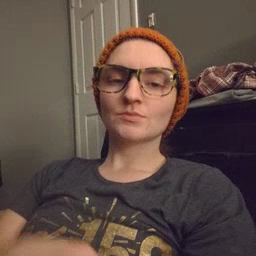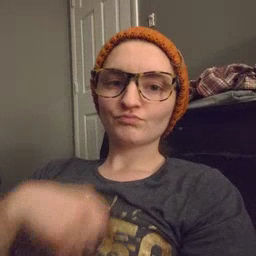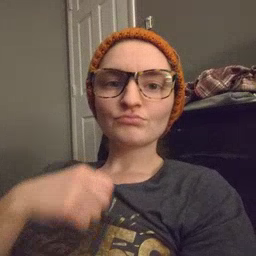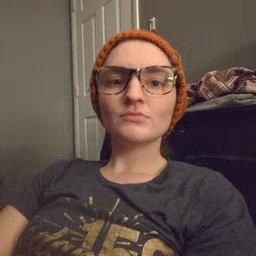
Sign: zipper